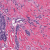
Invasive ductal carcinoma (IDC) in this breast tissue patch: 0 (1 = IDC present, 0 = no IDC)